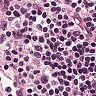
Metastatic tissue present: no